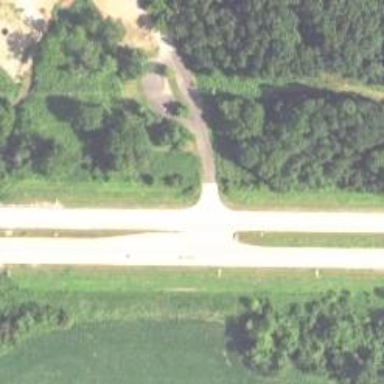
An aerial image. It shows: Trunk link highway.